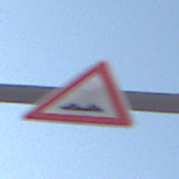
Verkehrszeichen: UnebeneFahrbahn
Umgebung: Outdoor, Nature
Tageszeit: MorningAfternoon
Wetter: PartlyCloudy
Licht: Natural
Jahreszeit: NotSpecified
Kontrast: HighContrast